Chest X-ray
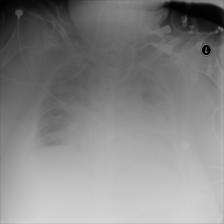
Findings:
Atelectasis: negative
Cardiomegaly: negative
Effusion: negative
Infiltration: negative
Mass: negative
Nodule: negative
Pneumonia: negative
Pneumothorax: negative
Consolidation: negative
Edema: negative
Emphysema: negative
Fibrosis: negative
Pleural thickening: negative
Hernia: negative